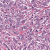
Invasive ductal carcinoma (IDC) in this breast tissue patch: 1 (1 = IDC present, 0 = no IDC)